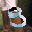
Label: 3